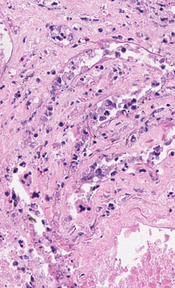
Tumor epithelial tissue: no
Tumor-associated stroma tissue: yes
Normal tissue: no